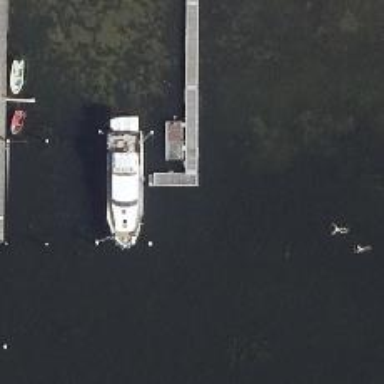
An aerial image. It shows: Man-made pier.